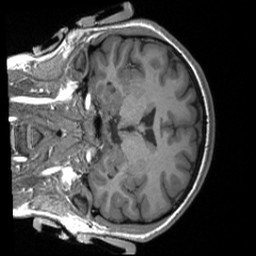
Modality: T1w
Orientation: coronal